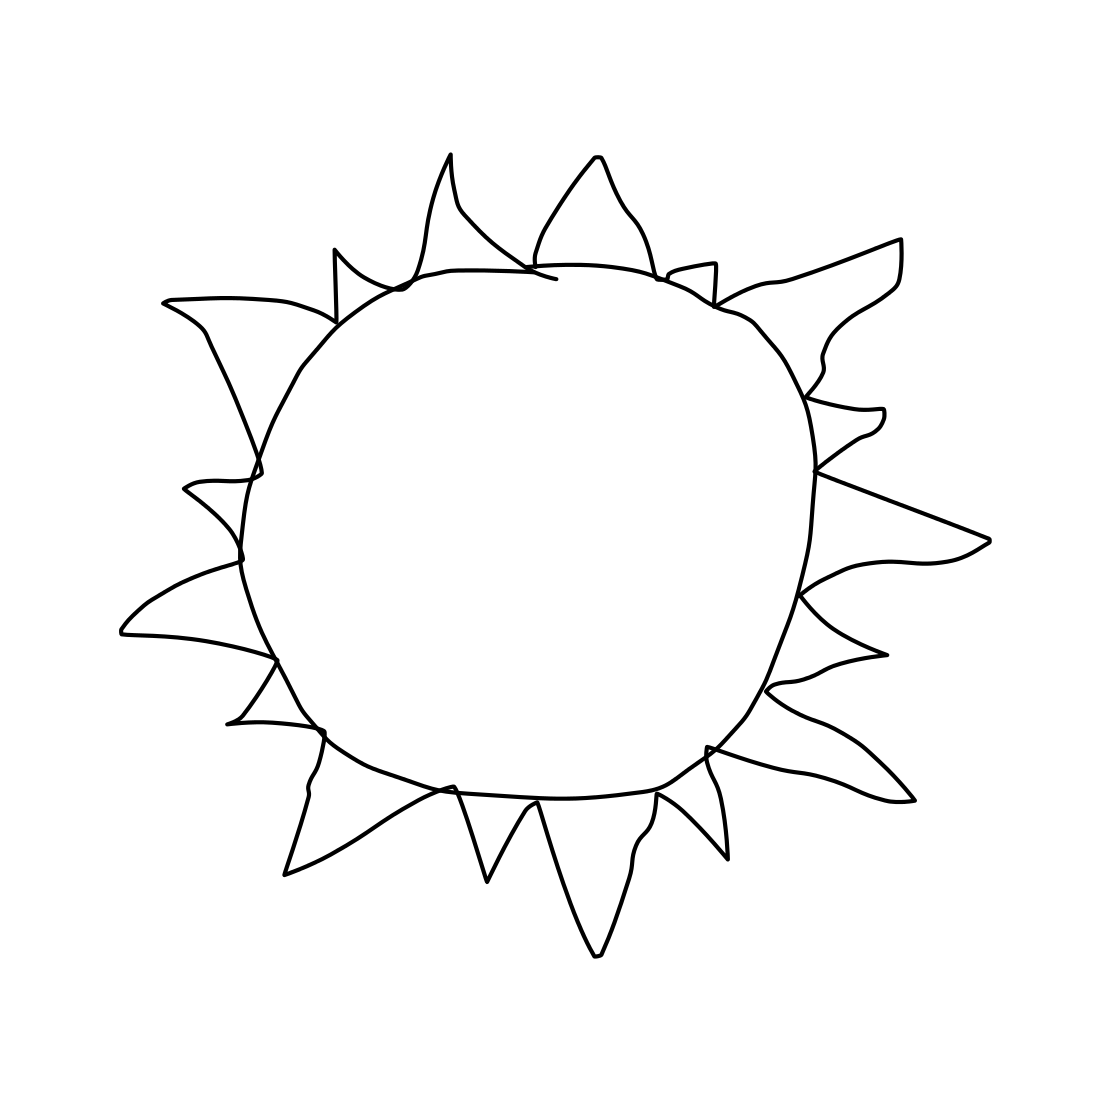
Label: sun